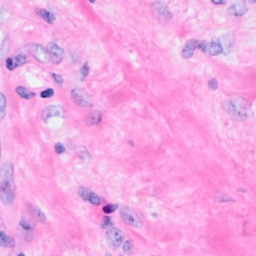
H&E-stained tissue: Breast